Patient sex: F
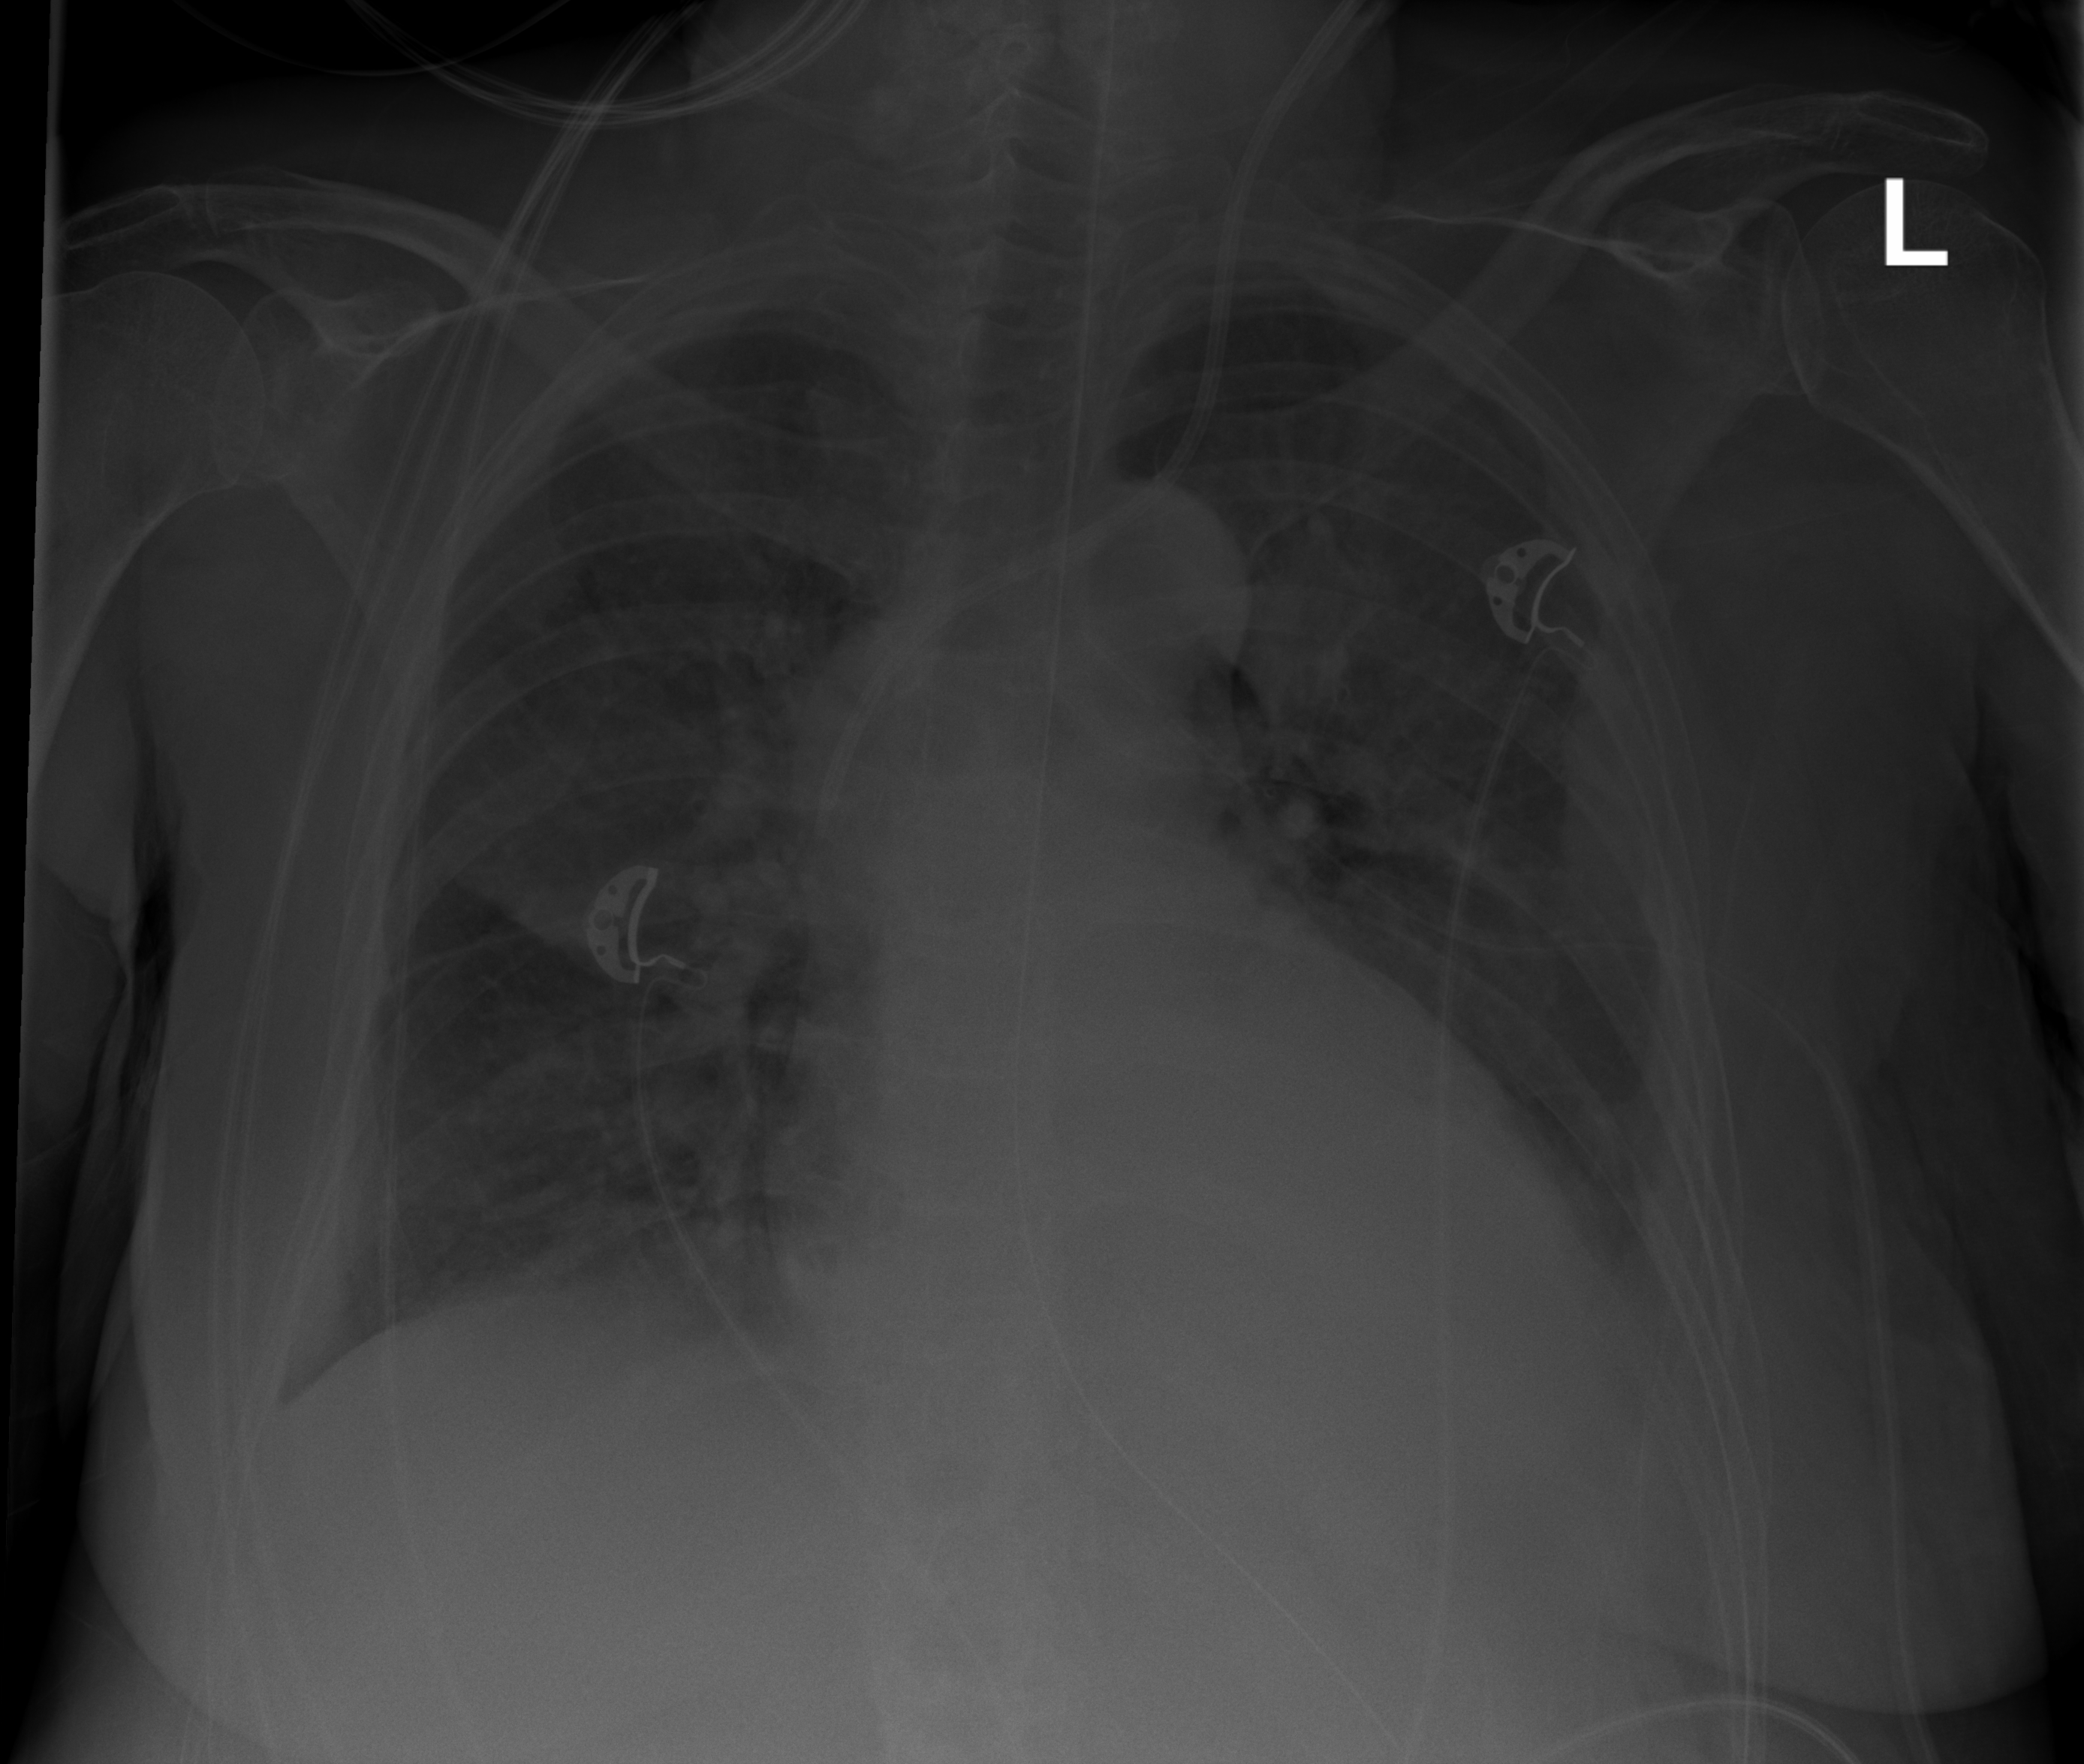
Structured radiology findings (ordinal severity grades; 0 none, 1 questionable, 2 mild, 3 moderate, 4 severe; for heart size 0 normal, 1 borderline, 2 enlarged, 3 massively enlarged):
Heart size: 2
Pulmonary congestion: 2
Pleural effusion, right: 0
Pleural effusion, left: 2
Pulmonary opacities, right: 0
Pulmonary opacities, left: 0
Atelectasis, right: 2
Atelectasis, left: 2